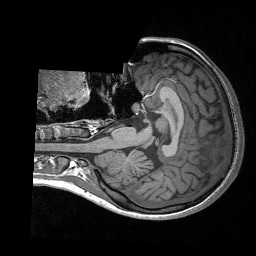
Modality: T1w
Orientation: axial